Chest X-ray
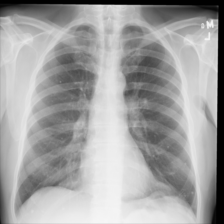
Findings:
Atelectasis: negative
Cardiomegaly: negative
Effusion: negative
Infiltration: negative
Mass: negative
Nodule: positive
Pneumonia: negative
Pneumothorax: negative
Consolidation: negative
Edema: negative
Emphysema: negative
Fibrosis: negative
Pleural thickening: negative
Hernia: negative